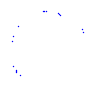
Particle: kaon